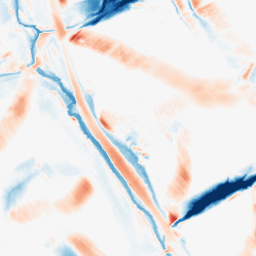
Category: morphological
Decomposition family: morphological_diamond
Decomposition parameters: operation: average
radius: 20
Upsampling method: sinc_hamming
Upsampling parameters: scale: 2
kernel_size: 4
Upsampling scale: 2